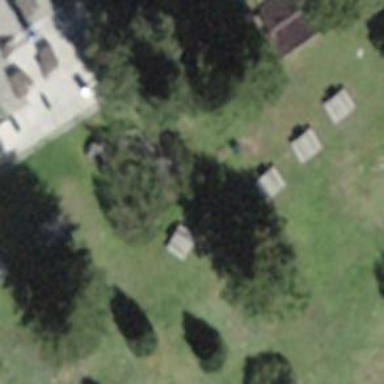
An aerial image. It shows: Picnic table located in leisure land area.